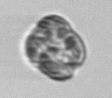
Label: Karenia